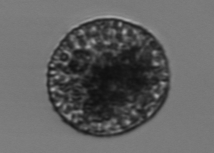
Label: Vicicitus_globosus